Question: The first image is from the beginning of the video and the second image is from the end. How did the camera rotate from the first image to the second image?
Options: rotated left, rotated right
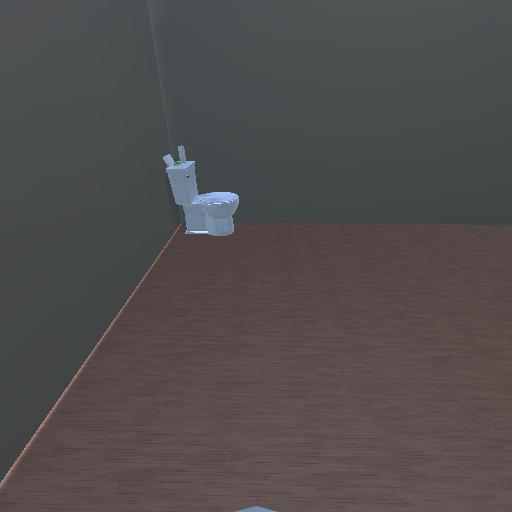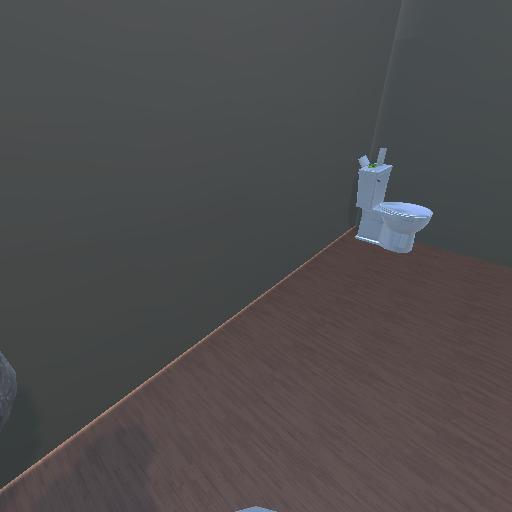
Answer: rotated left